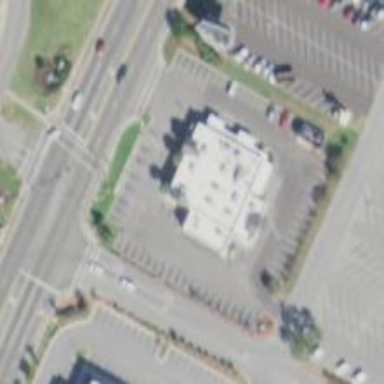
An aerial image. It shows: Parking space.